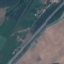
Land use / land cover class: Highway